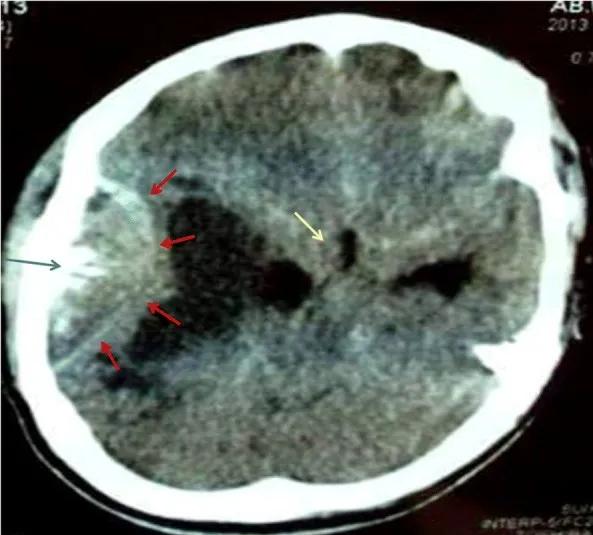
Initial non-contrasted head computed tomography (CT) scan.
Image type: radiology (ct)